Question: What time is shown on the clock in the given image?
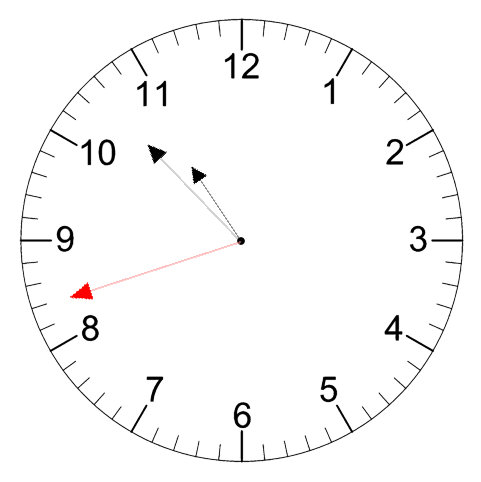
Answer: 10:52:42